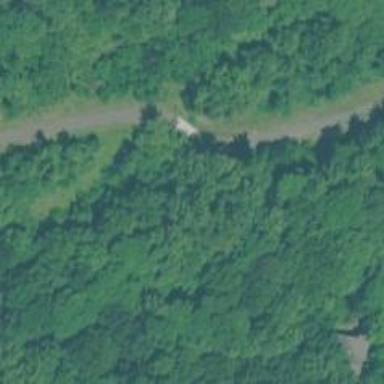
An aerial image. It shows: Asphalt path on bridge with excellent trail visibility.